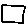
Label: square